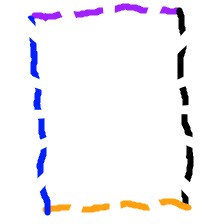
Shape: rectangle